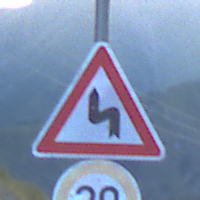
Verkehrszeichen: DoppelkurveZunaechstLinks
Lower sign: Geschwindigkeit30
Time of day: SunriseSunset
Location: Outdoor (RoadRail)
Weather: Clear
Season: NotSpecified
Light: Natural